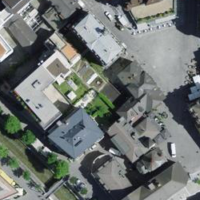
EUNIS habitat code: 54
Species observed at this site:
Tachymarptis melba
Troglodytes troglodytes
Milvus migrans
Streptopelia decaocto
Milvus milvus
Phoenicurus ochruros
Sitta europaea
Passer domesticus
Columba livia
Aquila chrysaetos
Sylvia atricapilla
Turdus merula